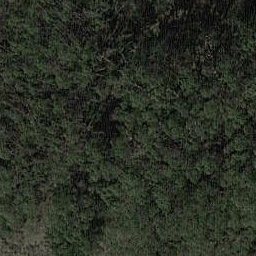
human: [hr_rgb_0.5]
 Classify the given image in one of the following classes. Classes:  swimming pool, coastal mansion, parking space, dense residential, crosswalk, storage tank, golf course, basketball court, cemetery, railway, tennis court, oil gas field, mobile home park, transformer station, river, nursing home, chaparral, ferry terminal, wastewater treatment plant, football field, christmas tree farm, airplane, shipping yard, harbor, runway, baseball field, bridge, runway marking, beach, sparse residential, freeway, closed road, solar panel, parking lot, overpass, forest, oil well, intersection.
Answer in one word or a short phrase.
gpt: forest